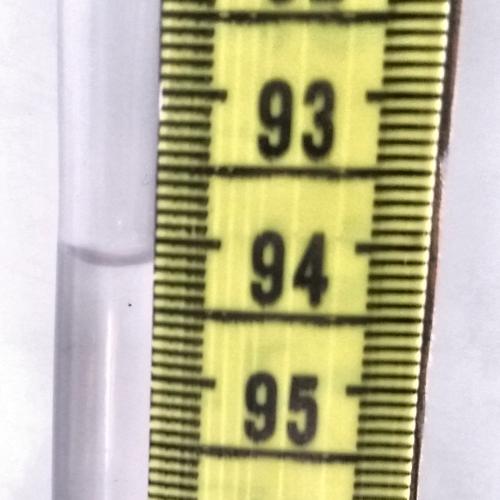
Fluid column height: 94.2 cm